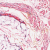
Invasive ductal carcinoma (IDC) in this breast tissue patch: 0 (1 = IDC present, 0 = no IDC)